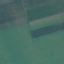
Label: AnnualCrop